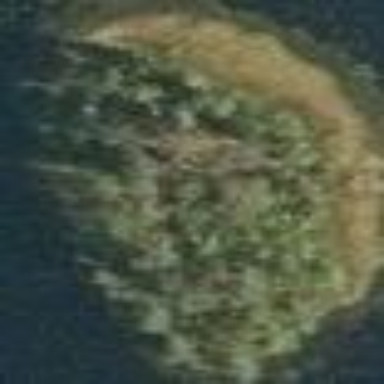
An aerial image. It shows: Island.